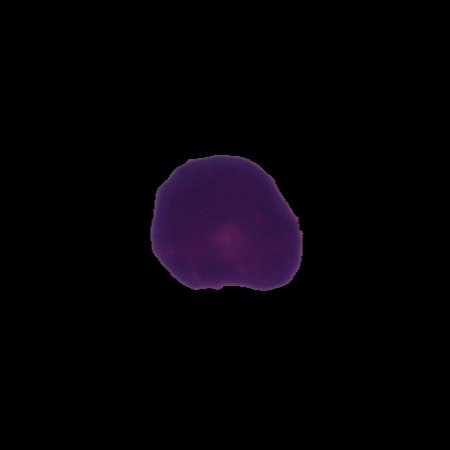
Label: healthy